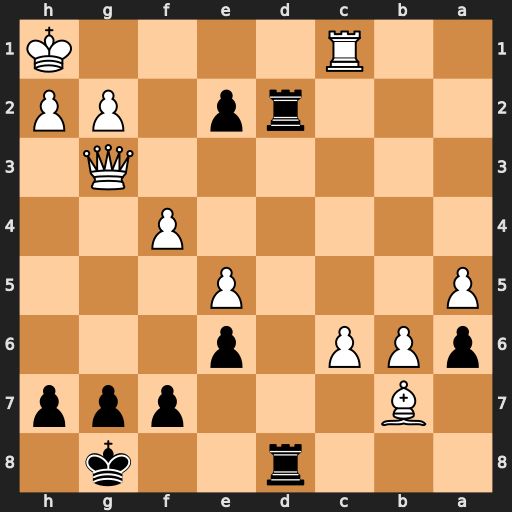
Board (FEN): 3r2k1/1B3ppp/pPP1p3/P3P3/5P2/6Q1/3rp1PP/2R4K
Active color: b
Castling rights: -
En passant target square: -
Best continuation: Rd1+ Qe1 Rxc1 Kg1 Rxe1+